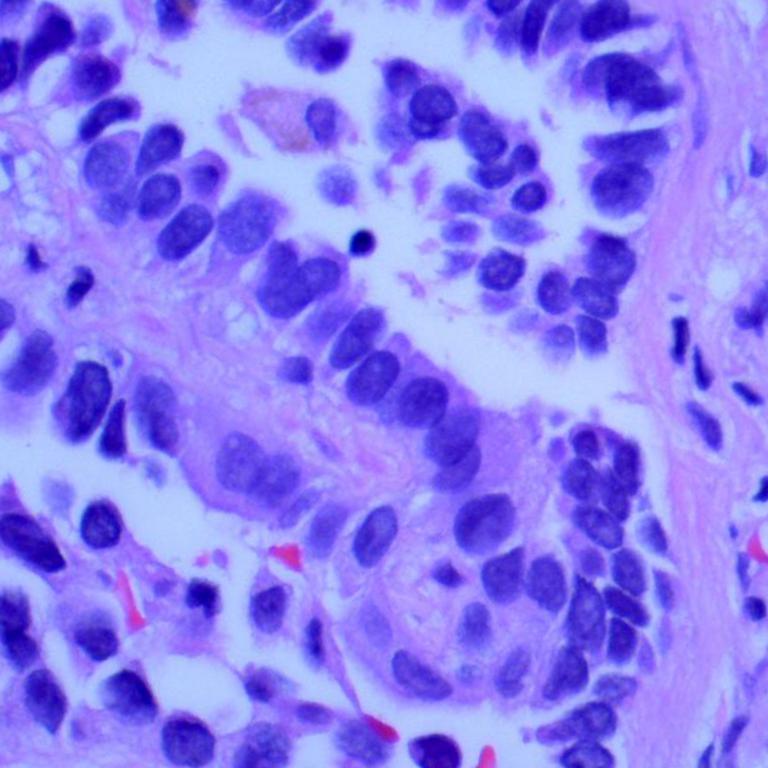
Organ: lung
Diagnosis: adenocarcinomas